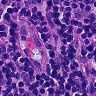
Metastatic tissue present: no